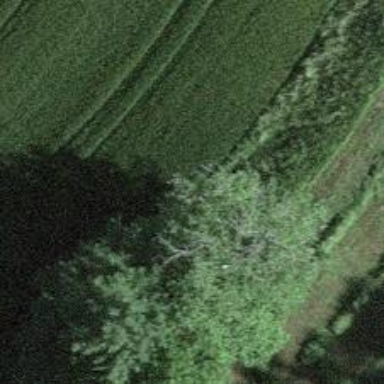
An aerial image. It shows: Beautiful tree in nature.